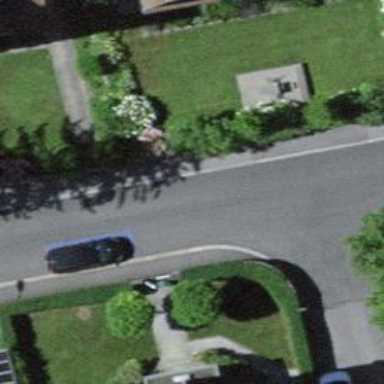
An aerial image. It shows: Kerb barrier.